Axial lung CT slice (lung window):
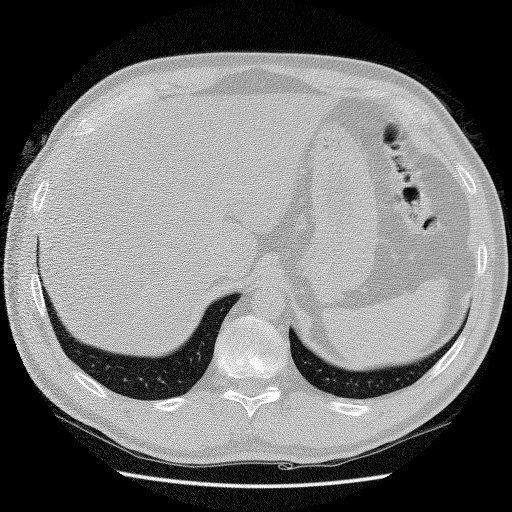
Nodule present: no